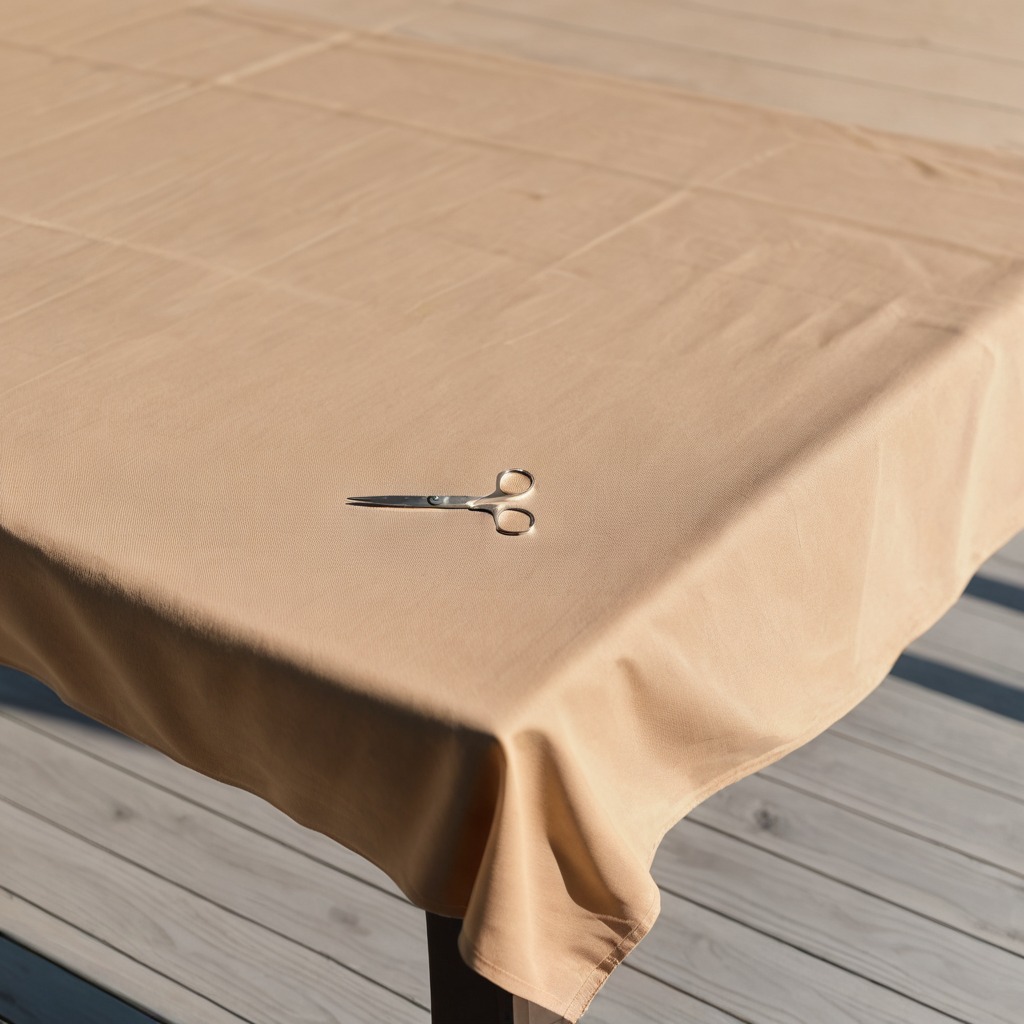
A scissor lying on a wooden table in an outdoor workshop during daytime bright natural light soft shadows worn but beneath the cloth.